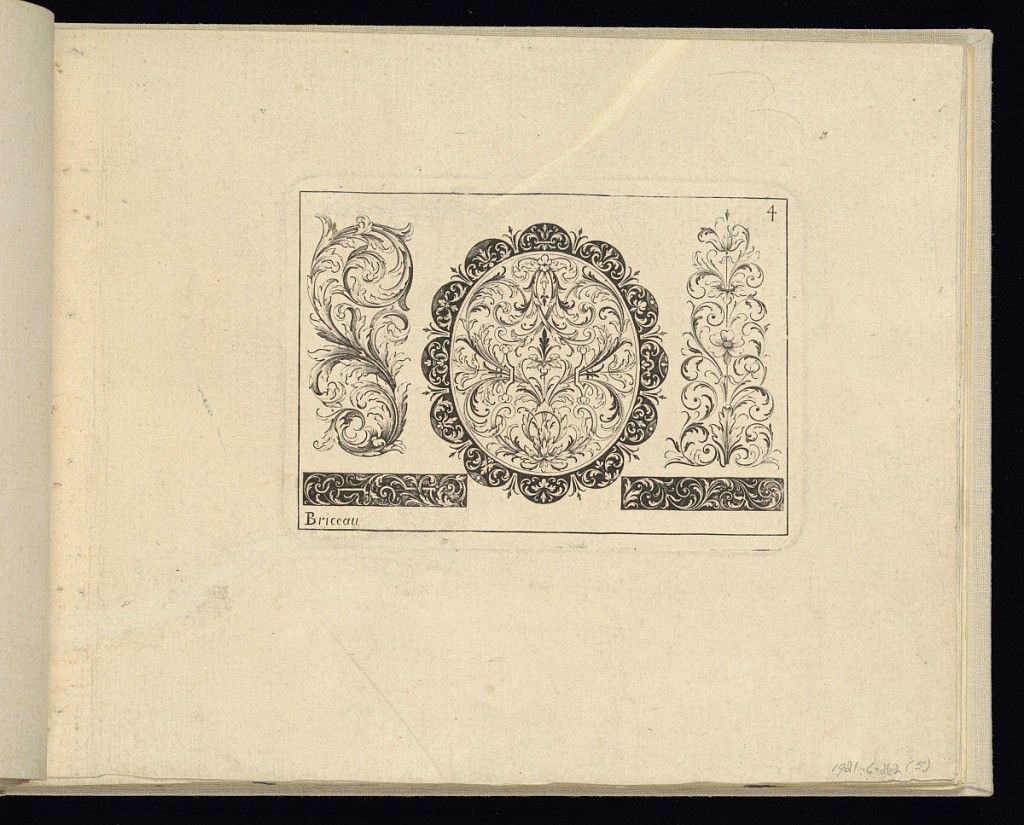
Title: Designs for Ornament
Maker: Briceau, French, 16..–17..
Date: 1709
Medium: Engraving on laid paper
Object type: Print
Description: Central oval with ornamentation, bands of scrolling ornament on either side and at bottom. The plate is signed.